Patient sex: M
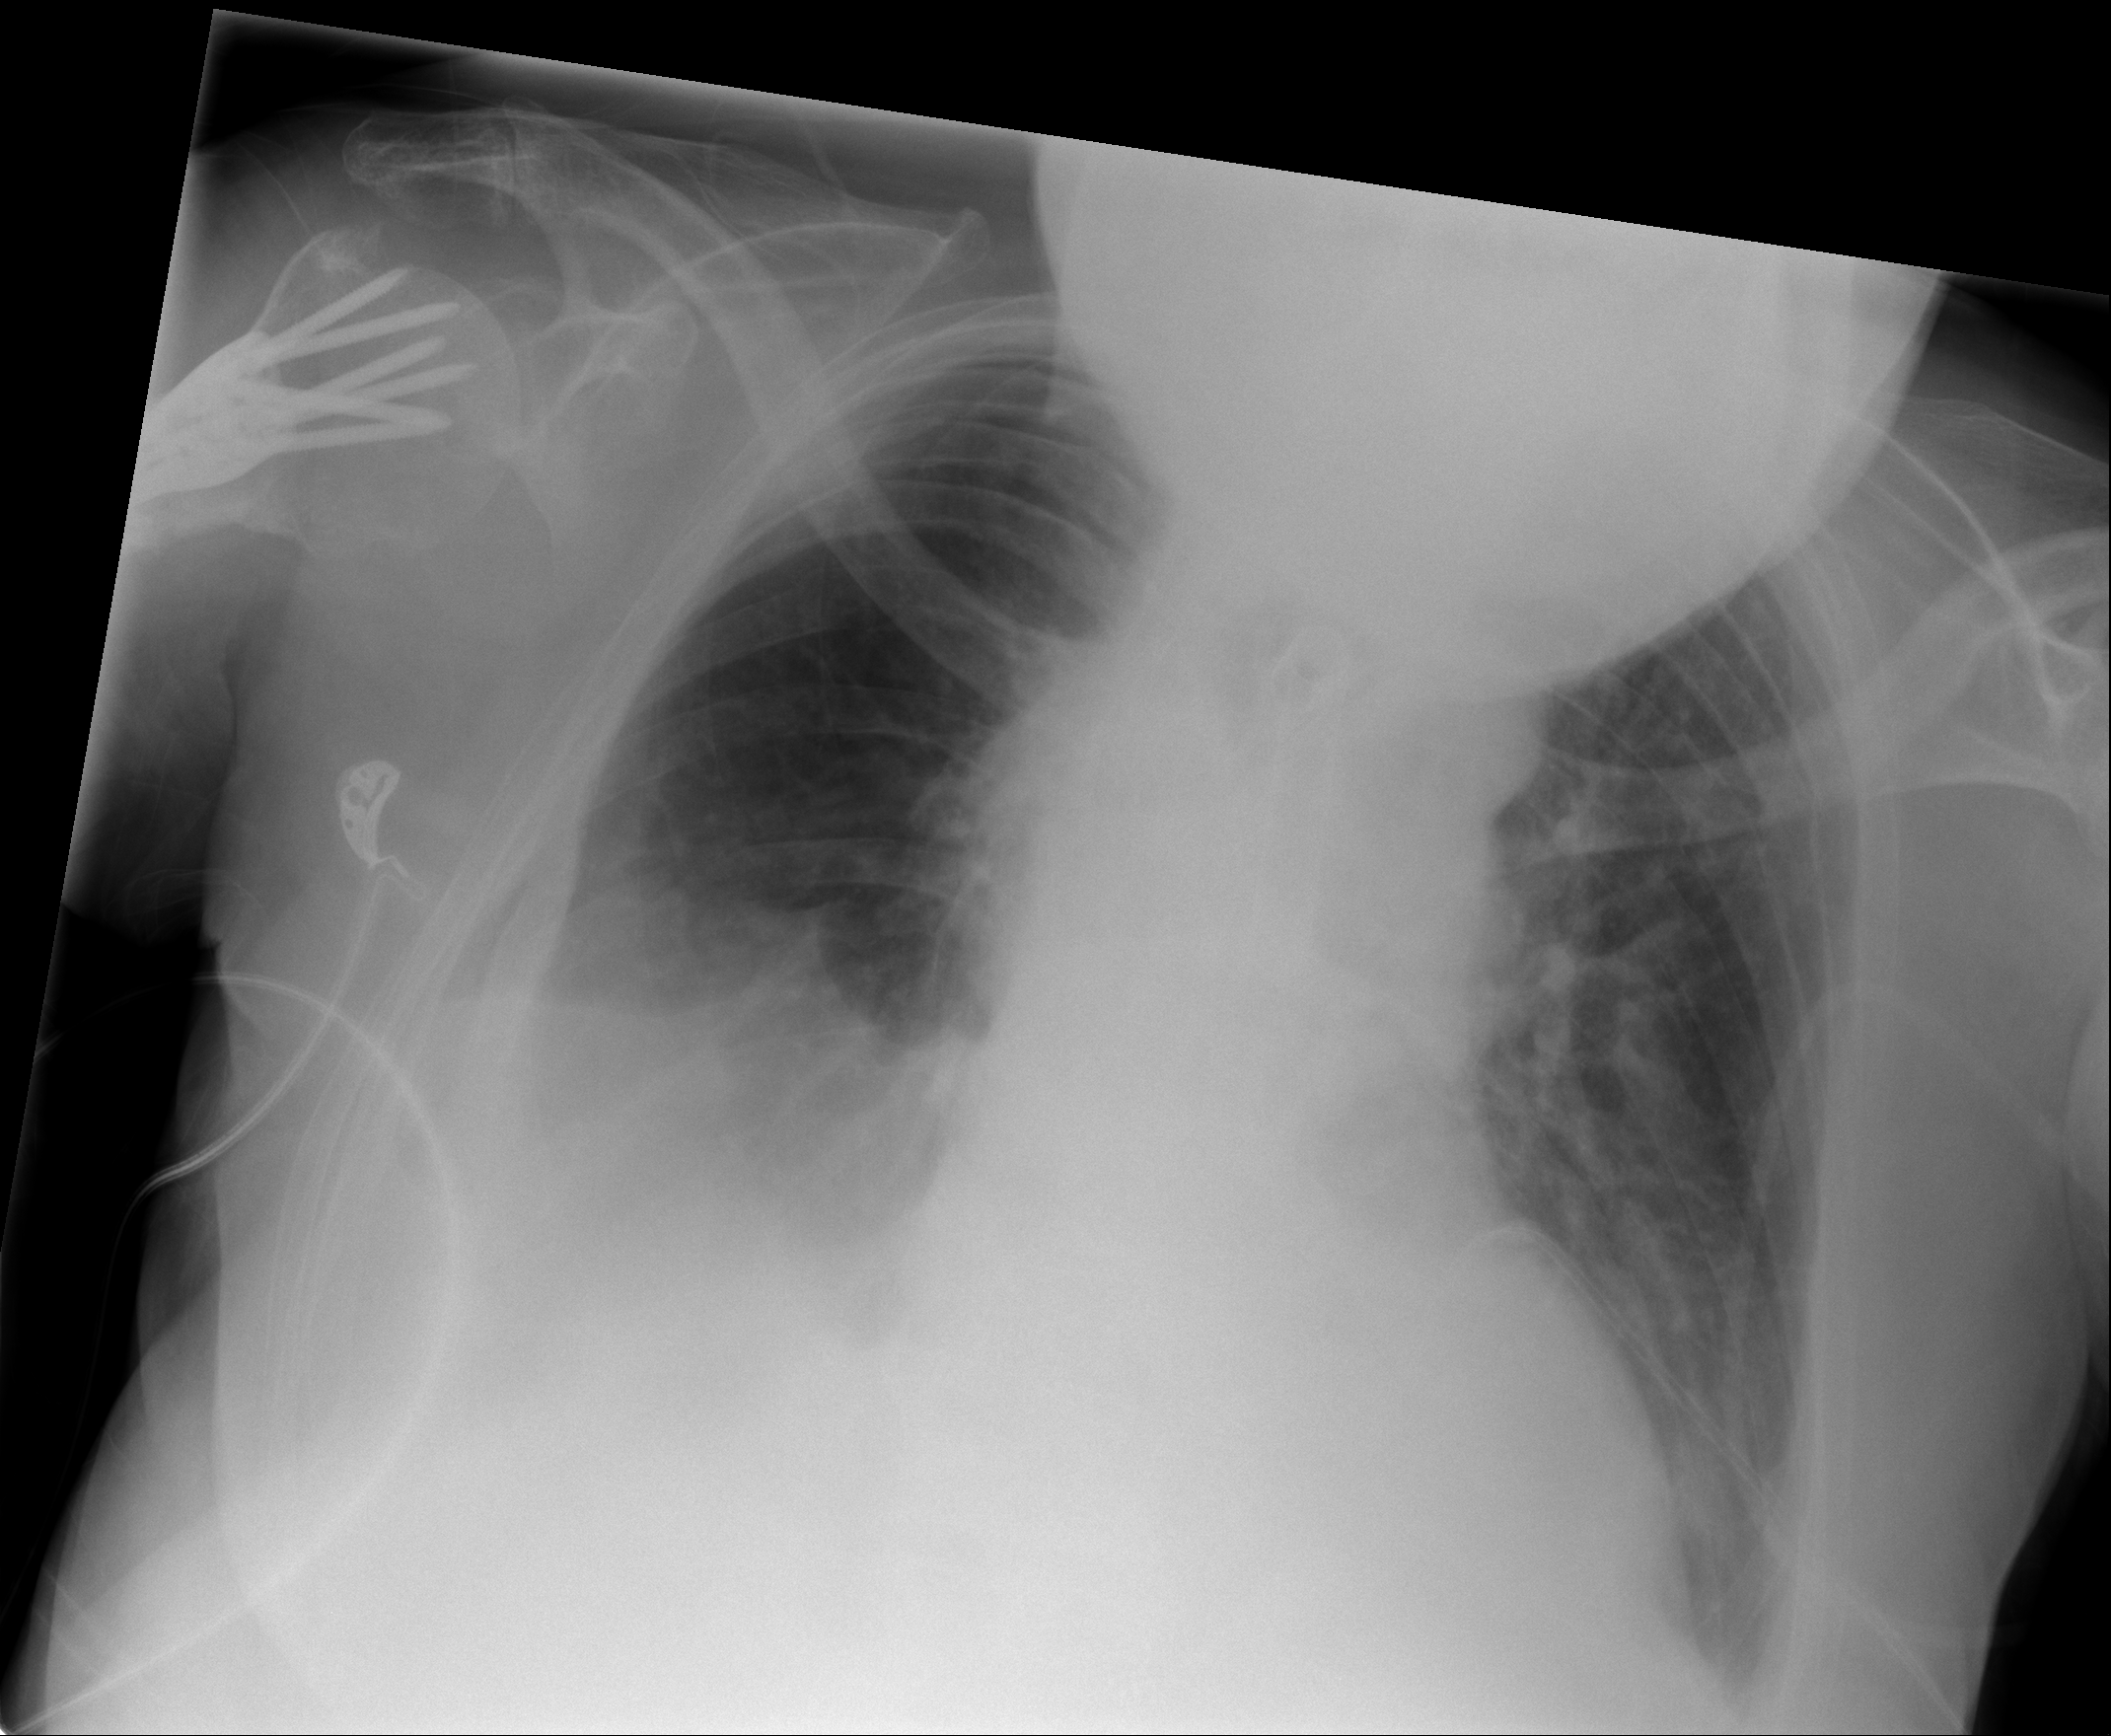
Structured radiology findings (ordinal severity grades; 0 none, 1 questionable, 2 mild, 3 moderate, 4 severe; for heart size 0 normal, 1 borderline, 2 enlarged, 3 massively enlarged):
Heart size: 2
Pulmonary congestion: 2
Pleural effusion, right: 3
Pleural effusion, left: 2
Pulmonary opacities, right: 0
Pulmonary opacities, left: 0
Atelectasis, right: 2
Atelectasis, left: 2